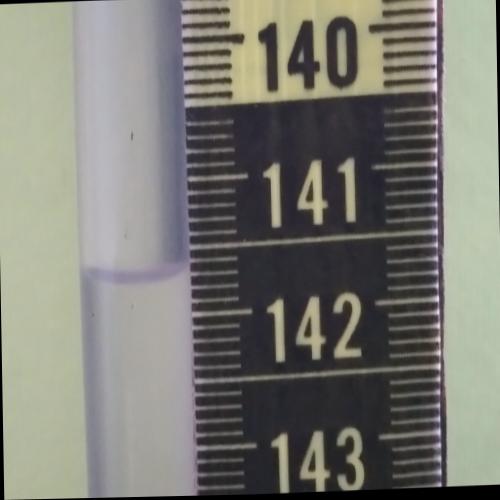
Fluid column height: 141.7 cm